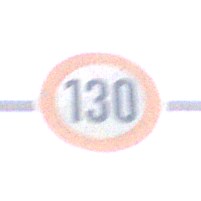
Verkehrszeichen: Geschwindigkeit130
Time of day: MorningAfternoon
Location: Outdoor (Nature)
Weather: PartlyCloudy
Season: NotSpecified
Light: Natural